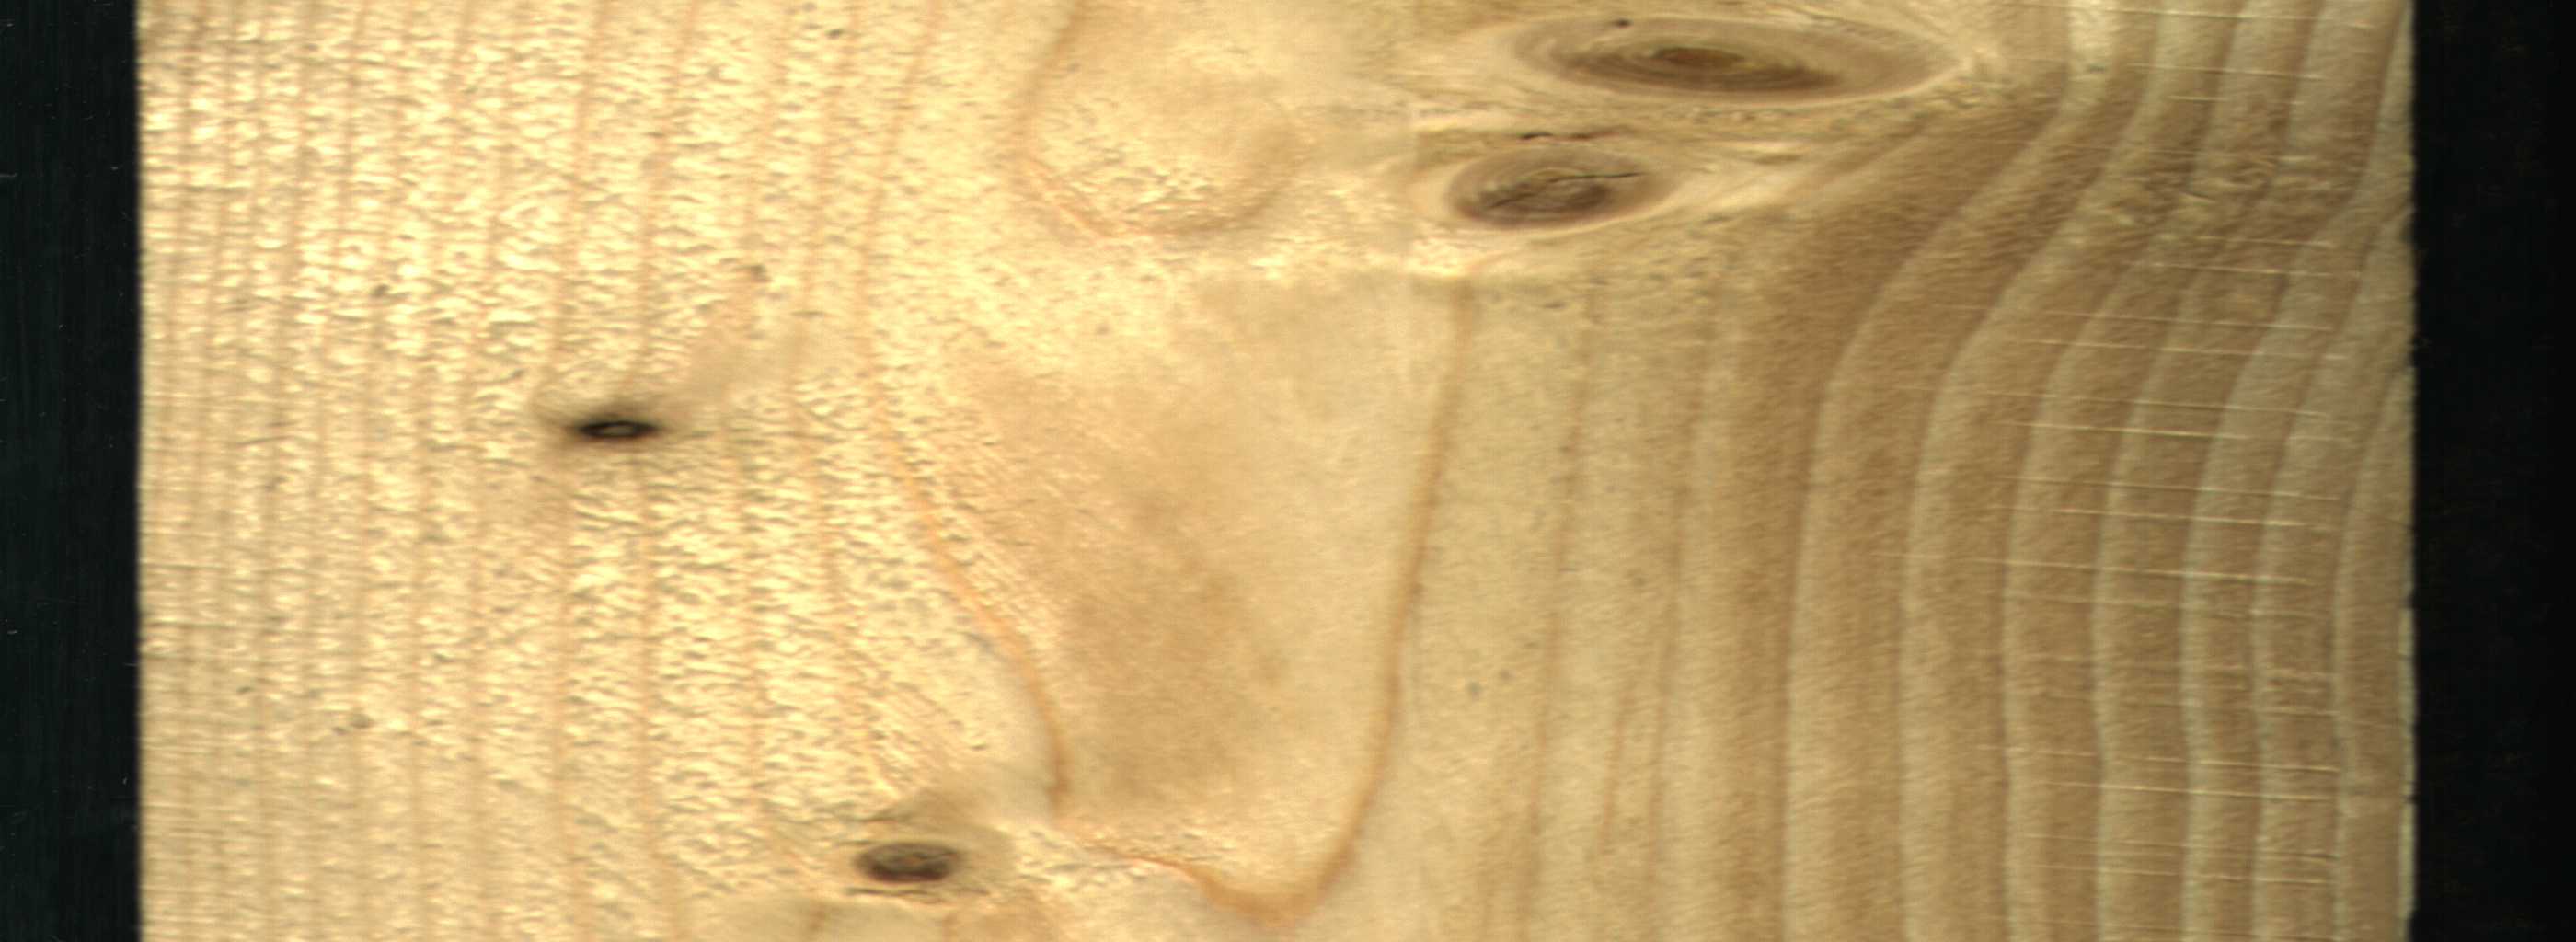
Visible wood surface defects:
Dead_Knot
Live_Knot
Live_Knot
Live_Knot
Live_Knot
Live_Knot
Live_Knot